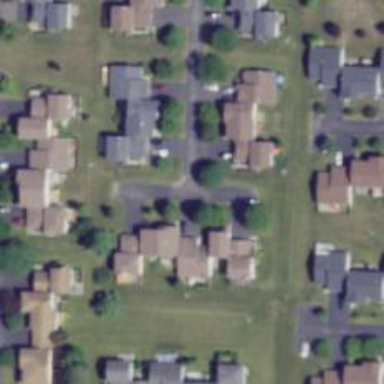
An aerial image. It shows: Residential road.